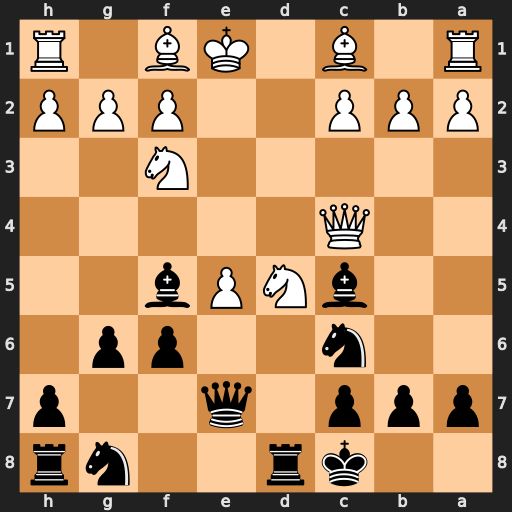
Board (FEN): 2kr2nr/ppp1q2p/2n2pp1/2bNPb2/2Q5/5N2/PPP2PPP/R1B1KB1R
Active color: b
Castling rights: KQ
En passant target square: -
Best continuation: Rxd5 Qxd5 Nb4 Qc4 Nxc2+